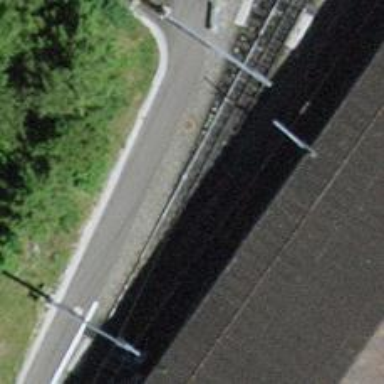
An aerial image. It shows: Single railway track with electrified contact line.